Interaction volume radius: 10 \u00c5
Interaction volume height: 10 \u00c5
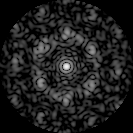
Disorder parameter: 0.6936